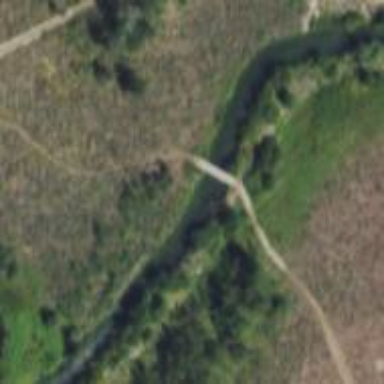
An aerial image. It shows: Trail path on bridge.